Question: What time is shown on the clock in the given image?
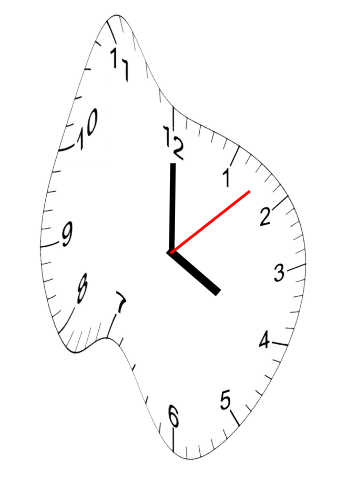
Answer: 04:00:08